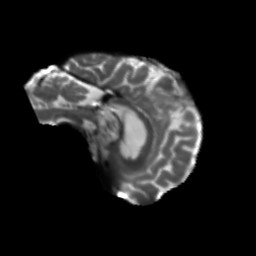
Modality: T2w
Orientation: sagittal
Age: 68
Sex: female
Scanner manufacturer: siemens
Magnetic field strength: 3 T
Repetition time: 5.25 s
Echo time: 0.08 s